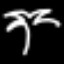
Label: palm tree